Question: I want to change the backgroundImage dynamiclly, when i try it follow as, it did not work,but when i open the devtools in chrome, can show that background
'''
<RecommendWrapper>
<RecommendItem imgUrl="../../static/banner.png" >
</RecommendItem>
</RecommendWrapper>
export const RecommendItem = styled.div'
width: 280px;
height: 50px;
background-size: contain;
background: url(${(props)=>props.imgUrl});
';
'''

if i use like this,it can work,but can't change image dynamic.
'''
import banner from "../../statics/banner.png"
export const RecommendItem = styled.div'
width: 280px;
height: 50px;
background-size: contain;
background:url(${banner});
';
'''
and if i use a network image(url likes "<URL> ,it also can work
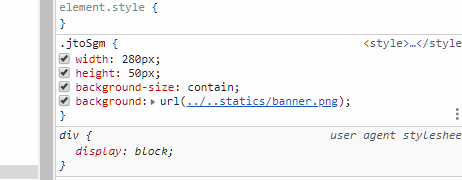
Answer: Move your file in public folder and try this command:
'''
<RecommendItem imgUrl={process.env.PUBLIC_URL + '/banner.png'} >
'''